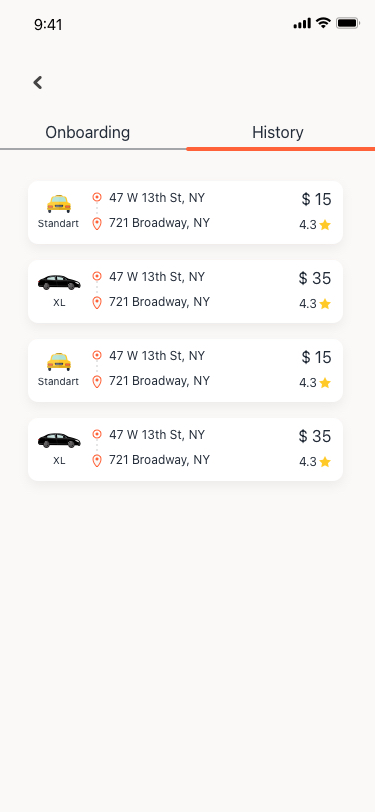
Text in this UI design:
Onboarding
History
Standart
47 W 13th St, NY
$ 15
721 Broadway, NY
4.3
Standart
47 W 13th St, NY
$ 15
721 Broadway, NY
4.3
XL
47 W 13th St, NY
$ 35
721 Broadway, NY
4.3
XL
47 W 13th St, NY
$ 35
721 Broadway, NY
4.3